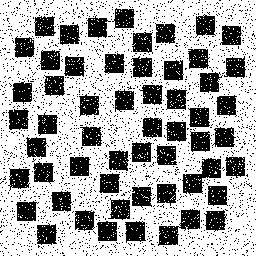
Squares: 56
Triangles: 0
Stars: 0
Total shapes: 56